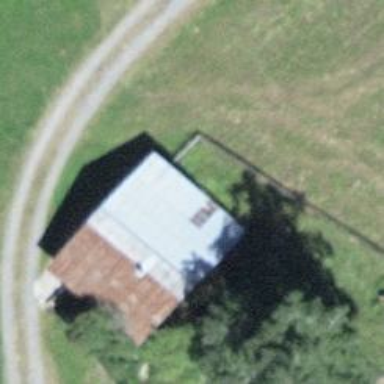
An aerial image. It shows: Cabin is depicted in the image.